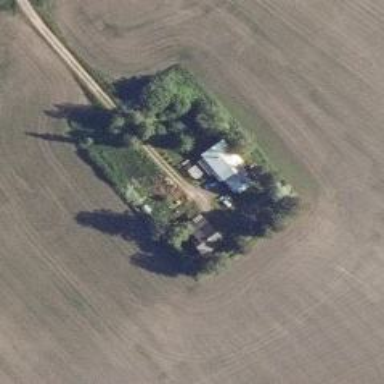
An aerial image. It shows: Farm.